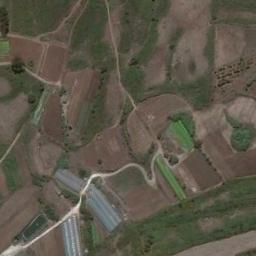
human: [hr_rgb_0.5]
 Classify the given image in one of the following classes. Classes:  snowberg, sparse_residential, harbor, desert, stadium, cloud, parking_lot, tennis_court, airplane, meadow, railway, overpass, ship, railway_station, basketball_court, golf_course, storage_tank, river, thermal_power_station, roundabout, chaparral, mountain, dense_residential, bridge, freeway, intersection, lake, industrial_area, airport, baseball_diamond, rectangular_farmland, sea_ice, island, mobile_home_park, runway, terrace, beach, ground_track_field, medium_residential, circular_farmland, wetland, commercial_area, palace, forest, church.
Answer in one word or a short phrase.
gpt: rectangular_farmland